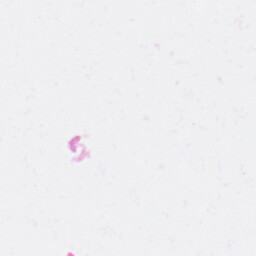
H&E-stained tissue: Heart